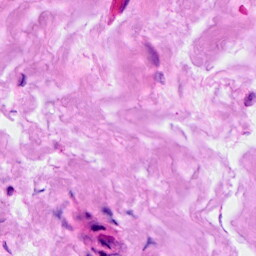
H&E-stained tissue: Breast